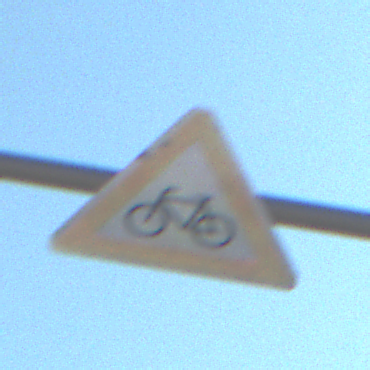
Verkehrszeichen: RadverkehrRechts
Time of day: Midday
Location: Outdoor (Nature)
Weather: Clear
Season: NotSpecified
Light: Natural